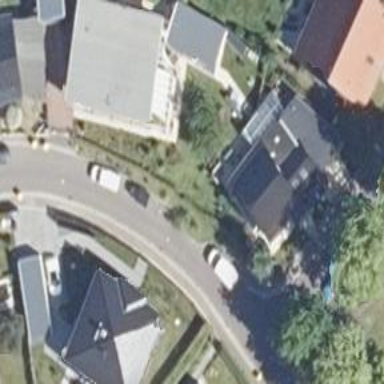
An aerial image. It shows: Choker on the right side for traffic calming.